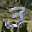
Label: 3